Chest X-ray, PA view. Patient: 34 years old, sex M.
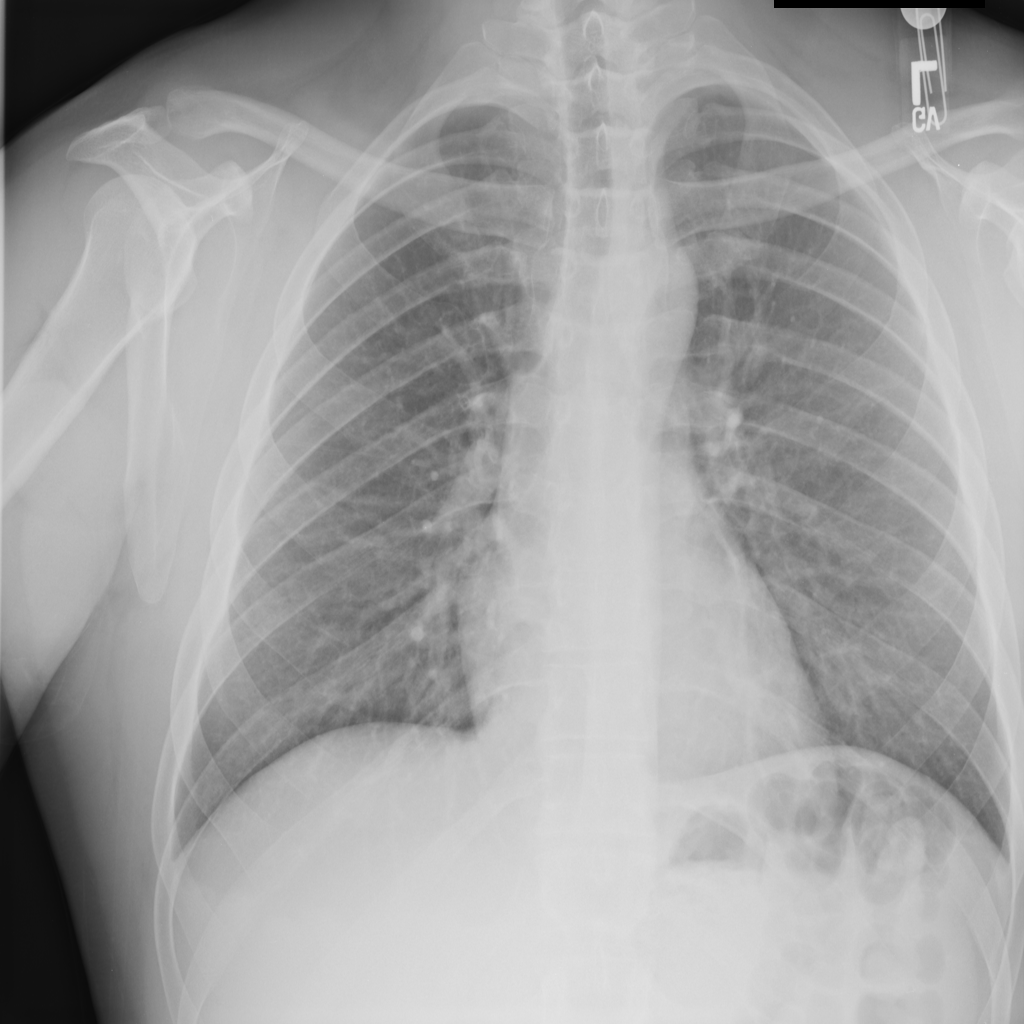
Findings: Effusion